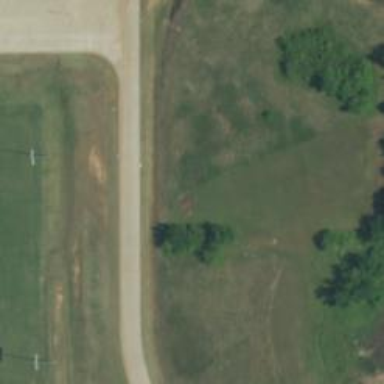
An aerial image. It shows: Disc golf basket.